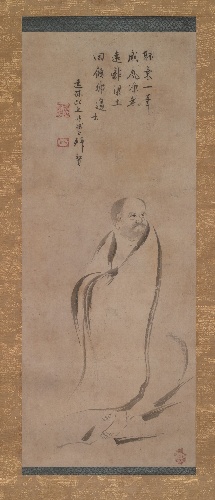
Title: 芦葉達磨図 (Royō Daruma zu)|Bodhidharma Crossing the Yangzi River on a Reed
Artist: Kano Genshun 狩野元俊|Gyokushitsu Sōhaku
Artist bio: Japanese, 1588–1672|Japanese, 1572–1641
Date: before 1641
Object type: Hanging scroll
Classification: Paintings
Medium: Hanging scroll; ink on paper
Culture: Japan
Period: Edo period (1615–1868)
Dimensions: Image: 31 3/4 x 12 3/4 in. (80.6 x 32.4 cm)
Overall with mounting: 64 x 17 1/2 in. (162.6 x 44.5 cm)
Overall with knobs: 64 x 19 1/4 in. (162.6 x 48.9 cm)
Department: Asian Art
Credit line: Purchase, Friends of Asian Art Gifts, 2007
Accession year: 2007
Repository: Metropolitan Museum of Art, New York, NY
Tags: Men|Monks